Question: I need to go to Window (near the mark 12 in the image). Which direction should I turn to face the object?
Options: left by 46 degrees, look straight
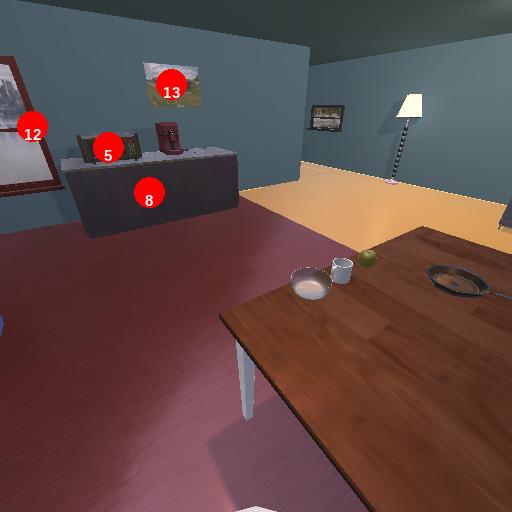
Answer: left by 46 degrees